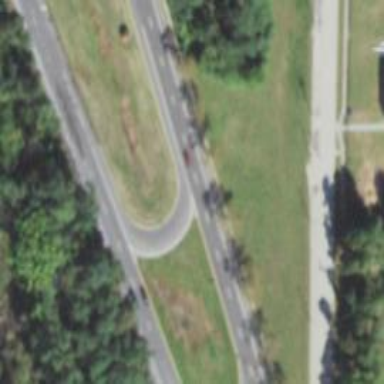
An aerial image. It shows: Secondary link road with asphalt surface.